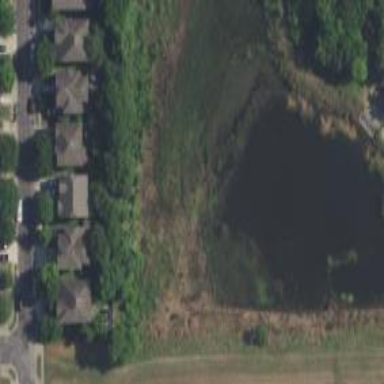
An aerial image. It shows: Pond with natural water.